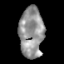
Tissue: skin
Cell type: Epithelial cells
Senescence score: 0.2436
Nuclear area (px): 1200
Mean DAPI intensity: 148.754